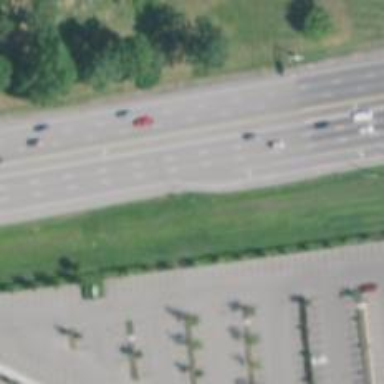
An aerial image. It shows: Trunk highway with embankment.